Question: I just upgraded my macbook pro to Yosemite and this new behavior of the green window button is driving me nuts. I only want to expand a window to maximum size (and keep the menu bar showing). The new default behavior is to totally take over the screen, which is just too much, I find it disorienting. I want to go back to the way Mavericks did it.

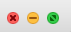
Answer: Try doing 'Alt+Shift+maximise'.
Also thanks to <URL>' to change the zoom button maximize behavior.